Interaction volume radius: 10 \u00c5
Interaction volume height: 10 \u00c5
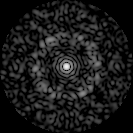
Disorder parameter: 0.8084